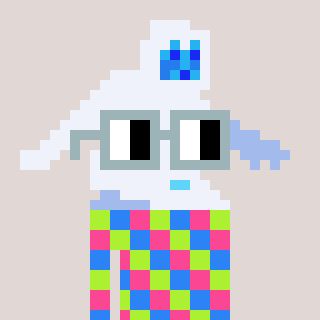
a pixel art character with square dark gray glasses, a yeti-shaped head and a grayscale-colored body on a warm background